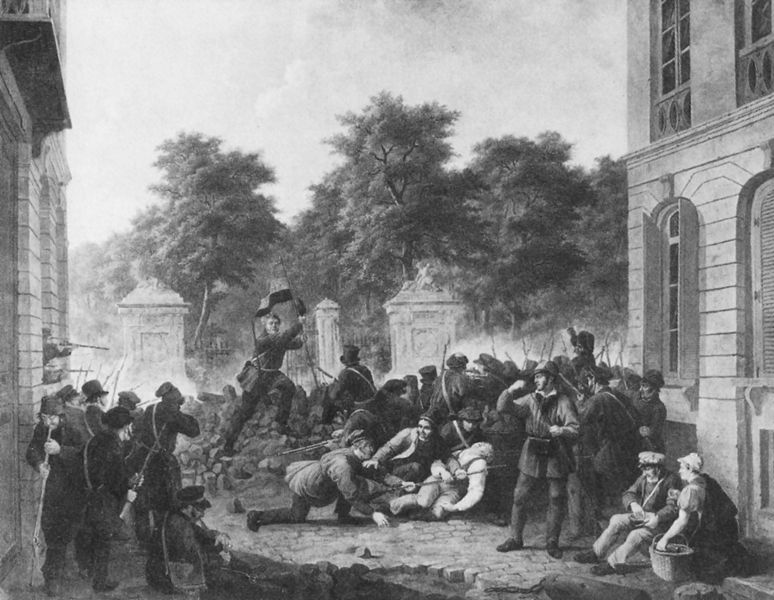
Titel: Angriff auf den Brüsseler Stadtpark durch die Belgier
Künstler: Constantin-Fidèle Coene
Institution: Brüssel, Musées royaux des Beaux-Arts de Belgique
Schlagwörter: gemälde, kampf, bäume, menschen, fenster, frau, hut, männer, straße, zeichnung, haus, zaun, mütze, steine, gitter, bogen, fassade, fahne, laden, platz, korb, revolution, uniformen, waffen, gewehr, gemenge, verletze, wall, schiessen, barikade, beschuss